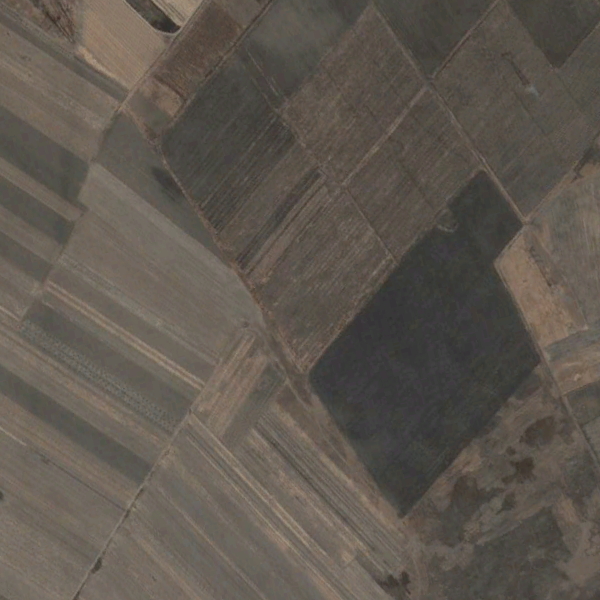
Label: Farmland